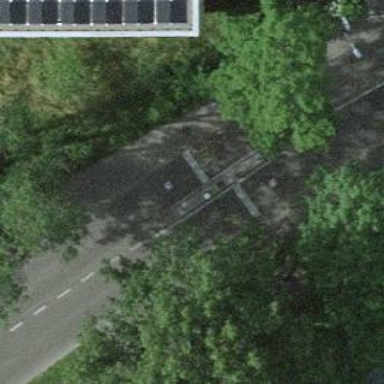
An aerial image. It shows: Rising bollard serving as barrier.